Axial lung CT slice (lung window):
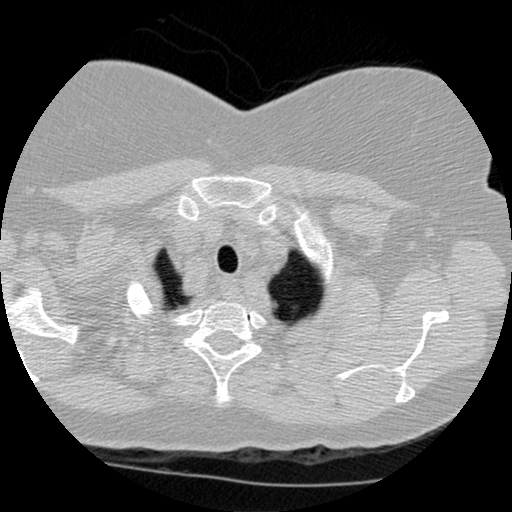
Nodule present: no